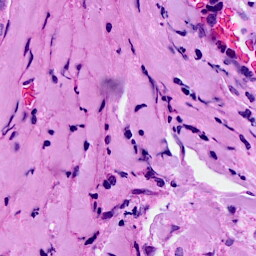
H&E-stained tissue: Breast